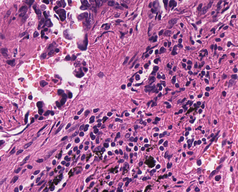
Tumor epithelial tissue: yes
Tumor-associated stroma tissue: yes
Normal tissue: no